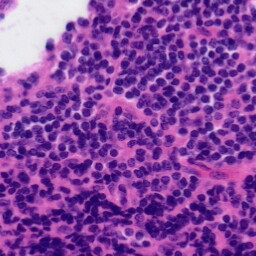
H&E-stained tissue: Tonsil